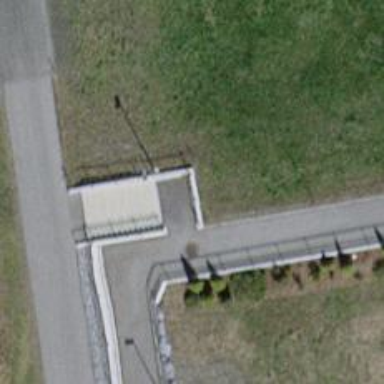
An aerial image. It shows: Asphalt steps along the road.